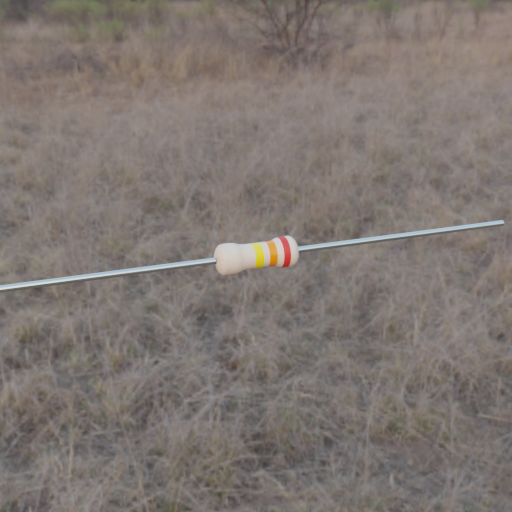
Resistor colour bands (in order): yellow, orange, red